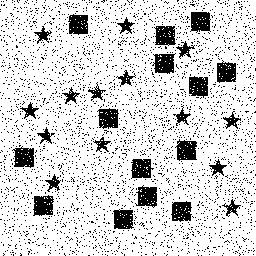
Squares: 14
Triangles: 0
Stars: 14
Total shapes: 28